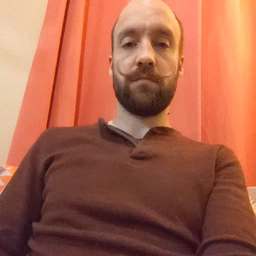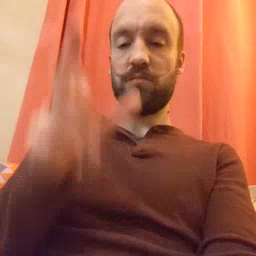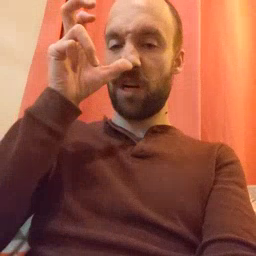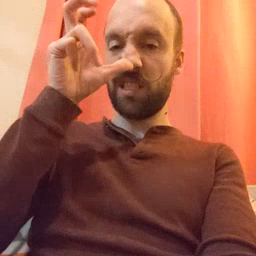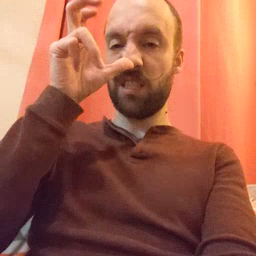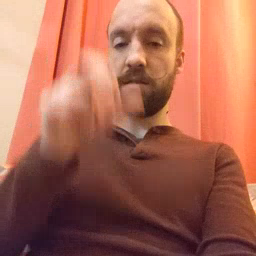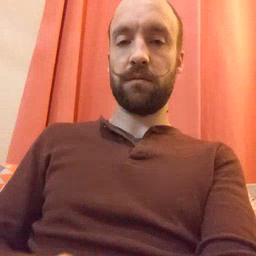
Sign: bug